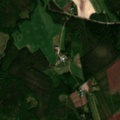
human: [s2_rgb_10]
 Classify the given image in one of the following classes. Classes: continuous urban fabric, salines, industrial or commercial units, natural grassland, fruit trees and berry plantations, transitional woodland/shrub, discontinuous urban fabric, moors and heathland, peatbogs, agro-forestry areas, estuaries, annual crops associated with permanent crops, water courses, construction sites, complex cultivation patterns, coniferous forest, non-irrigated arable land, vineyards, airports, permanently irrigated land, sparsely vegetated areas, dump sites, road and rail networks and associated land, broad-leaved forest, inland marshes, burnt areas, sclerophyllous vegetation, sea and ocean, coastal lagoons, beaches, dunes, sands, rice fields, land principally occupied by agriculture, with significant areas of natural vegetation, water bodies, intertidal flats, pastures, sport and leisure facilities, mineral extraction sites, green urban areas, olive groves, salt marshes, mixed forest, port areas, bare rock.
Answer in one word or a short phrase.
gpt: non-irrigated arable land, coniferous forest, mixed forest, transitional woodland/shrub, peatbogs